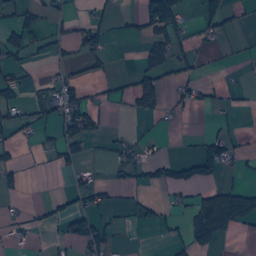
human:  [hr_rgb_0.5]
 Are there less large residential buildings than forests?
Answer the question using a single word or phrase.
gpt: yes

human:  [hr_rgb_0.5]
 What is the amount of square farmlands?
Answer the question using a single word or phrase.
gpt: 0

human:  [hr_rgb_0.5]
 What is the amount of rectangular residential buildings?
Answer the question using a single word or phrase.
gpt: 164

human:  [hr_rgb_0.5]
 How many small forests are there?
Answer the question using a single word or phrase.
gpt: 23

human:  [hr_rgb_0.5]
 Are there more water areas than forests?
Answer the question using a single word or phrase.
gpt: no

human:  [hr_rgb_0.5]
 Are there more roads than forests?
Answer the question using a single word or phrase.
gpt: no

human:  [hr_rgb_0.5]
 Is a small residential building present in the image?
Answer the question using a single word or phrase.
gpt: yes

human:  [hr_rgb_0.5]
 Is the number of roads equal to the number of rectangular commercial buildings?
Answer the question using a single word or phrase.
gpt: no

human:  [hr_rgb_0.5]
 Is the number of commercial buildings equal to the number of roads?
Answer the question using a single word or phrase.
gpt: no

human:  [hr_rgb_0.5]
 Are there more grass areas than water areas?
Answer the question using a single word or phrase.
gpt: yes

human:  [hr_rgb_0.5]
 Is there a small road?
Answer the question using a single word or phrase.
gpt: yes

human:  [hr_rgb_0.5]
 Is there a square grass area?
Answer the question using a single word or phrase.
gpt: no

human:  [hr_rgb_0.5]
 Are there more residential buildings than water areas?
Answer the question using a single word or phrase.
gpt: yes

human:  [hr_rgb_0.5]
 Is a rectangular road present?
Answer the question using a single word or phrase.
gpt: no

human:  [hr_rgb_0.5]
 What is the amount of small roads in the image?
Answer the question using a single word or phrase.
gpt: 61

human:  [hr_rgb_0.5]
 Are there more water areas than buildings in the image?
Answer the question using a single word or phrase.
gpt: no

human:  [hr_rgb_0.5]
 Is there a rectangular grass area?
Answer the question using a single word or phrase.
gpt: yes

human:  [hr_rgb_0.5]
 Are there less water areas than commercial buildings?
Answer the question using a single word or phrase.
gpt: no

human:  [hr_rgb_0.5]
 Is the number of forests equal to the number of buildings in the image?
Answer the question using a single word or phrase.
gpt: no

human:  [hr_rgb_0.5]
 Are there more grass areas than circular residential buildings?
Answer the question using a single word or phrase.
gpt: yes

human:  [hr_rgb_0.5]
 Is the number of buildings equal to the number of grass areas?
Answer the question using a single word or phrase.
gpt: no

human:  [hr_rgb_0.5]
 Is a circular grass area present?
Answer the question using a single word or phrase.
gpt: no

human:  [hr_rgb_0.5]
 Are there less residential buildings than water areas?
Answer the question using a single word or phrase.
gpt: no

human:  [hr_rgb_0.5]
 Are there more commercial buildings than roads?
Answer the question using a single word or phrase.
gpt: no

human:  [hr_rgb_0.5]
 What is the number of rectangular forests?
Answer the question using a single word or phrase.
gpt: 11

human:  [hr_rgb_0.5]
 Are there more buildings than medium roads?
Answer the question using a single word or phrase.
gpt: yes

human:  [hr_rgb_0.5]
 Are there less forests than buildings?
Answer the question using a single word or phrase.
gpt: yes

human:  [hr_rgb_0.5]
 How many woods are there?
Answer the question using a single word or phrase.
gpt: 5

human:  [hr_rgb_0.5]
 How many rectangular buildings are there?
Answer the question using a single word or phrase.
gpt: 168

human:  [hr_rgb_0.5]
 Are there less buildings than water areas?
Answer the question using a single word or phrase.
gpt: no

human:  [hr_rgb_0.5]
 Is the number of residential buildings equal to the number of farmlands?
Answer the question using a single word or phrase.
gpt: no

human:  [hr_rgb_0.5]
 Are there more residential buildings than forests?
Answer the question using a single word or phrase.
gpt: yes

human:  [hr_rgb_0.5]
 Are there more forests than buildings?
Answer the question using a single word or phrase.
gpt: no

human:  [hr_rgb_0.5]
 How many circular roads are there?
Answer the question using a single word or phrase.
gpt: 0

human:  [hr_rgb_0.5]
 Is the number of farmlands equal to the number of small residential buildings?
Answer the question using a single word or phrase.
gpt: no

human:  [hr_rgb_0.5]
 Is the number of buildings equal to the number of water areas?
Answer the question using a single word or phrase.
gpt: no